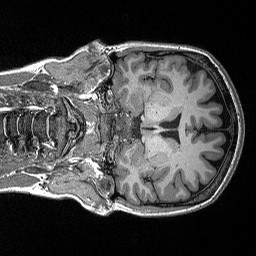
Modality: T1w
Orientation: coronal
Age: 52
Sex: female
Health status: healthy
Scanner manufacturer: siemens
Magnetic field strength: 3 T
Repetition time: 2.3 s
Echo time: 0.00298 s